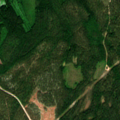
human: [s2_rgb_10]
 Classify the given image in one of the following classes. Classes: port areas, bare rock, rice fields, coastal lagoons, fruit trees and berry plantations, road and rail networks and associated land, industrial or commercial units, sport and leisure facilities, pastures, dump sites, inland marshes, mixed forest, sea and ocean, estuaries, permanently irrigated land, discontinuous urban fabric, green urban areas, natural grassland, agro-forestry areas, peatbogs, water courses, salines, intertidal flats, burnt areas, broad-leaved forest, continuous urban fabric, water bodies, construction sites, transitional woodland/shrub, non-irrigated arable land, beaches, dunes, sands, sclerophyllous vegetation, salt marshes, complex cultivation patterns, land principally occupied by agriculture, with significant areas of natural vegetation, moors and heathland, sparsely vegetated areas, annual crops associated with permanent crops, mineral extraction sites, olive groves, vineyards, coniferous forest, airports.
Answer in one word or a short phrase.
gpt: coniferous forest, mixed forest